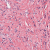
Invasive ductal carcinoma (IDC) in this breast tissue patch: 1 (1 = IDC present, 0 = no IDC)